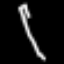
Label: pencil